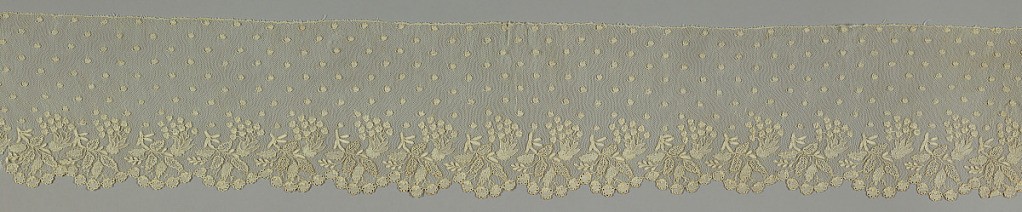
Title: Bands
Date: early 19th century
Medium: linen, horsehair Technique: needle lace with ground of loop and twist with twist return
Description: Point d'Alençon style with a design of detached buds and borders of sprays of leaves and flowers within scallops of picot cordonnet.